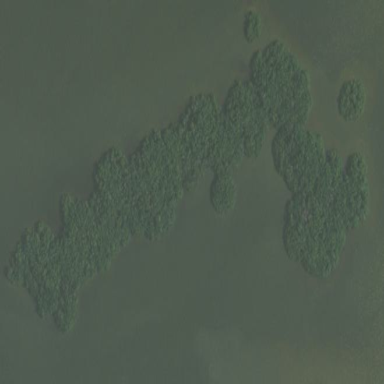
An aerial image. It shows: Islet.